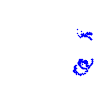
Particle: kaon